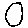
Label: circle